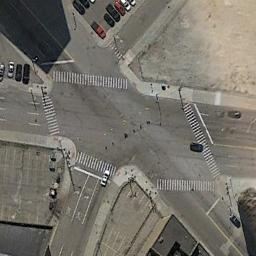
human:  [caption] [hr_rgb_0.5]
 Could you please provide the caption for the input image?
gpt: There are many cars in the open space near the intersection .

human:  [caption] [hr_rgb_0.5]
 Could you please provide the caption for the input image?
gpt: There were many cars parked at the intersection .

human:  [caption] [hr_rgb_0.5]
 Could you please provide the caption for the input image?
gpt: An intersection with sparse traffic is between some clearings .

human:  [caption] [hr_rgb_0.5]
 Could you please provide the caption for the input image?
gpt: There are several vehicles on the road at the intersection of five roads, And many cars are parked in the open space next to the intersection .

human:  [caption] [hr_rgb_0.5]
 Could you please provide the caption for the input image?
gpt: There are some cars parked beside the intersection .